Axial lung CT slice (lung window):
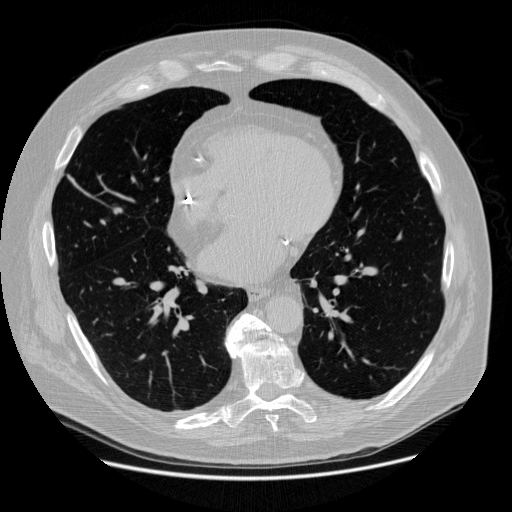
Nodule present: no